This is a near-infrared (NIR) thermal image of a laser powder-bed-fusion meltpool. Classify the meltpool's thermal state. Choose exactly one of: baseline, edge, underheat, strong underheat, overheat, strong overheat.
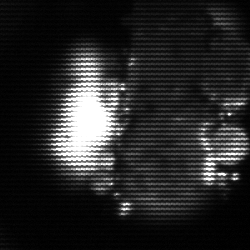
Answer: strong underheat